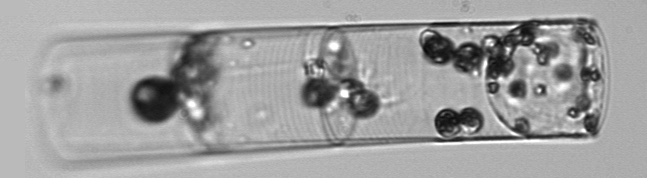
Label: Guinardia_flaccida